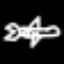
Label: airplane